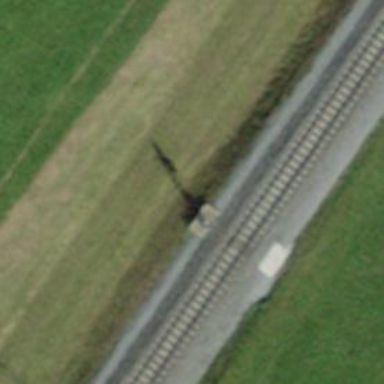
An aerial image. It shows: Railway signal.